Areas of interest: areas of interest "Beijing Private Enterprise Headquarters Base"
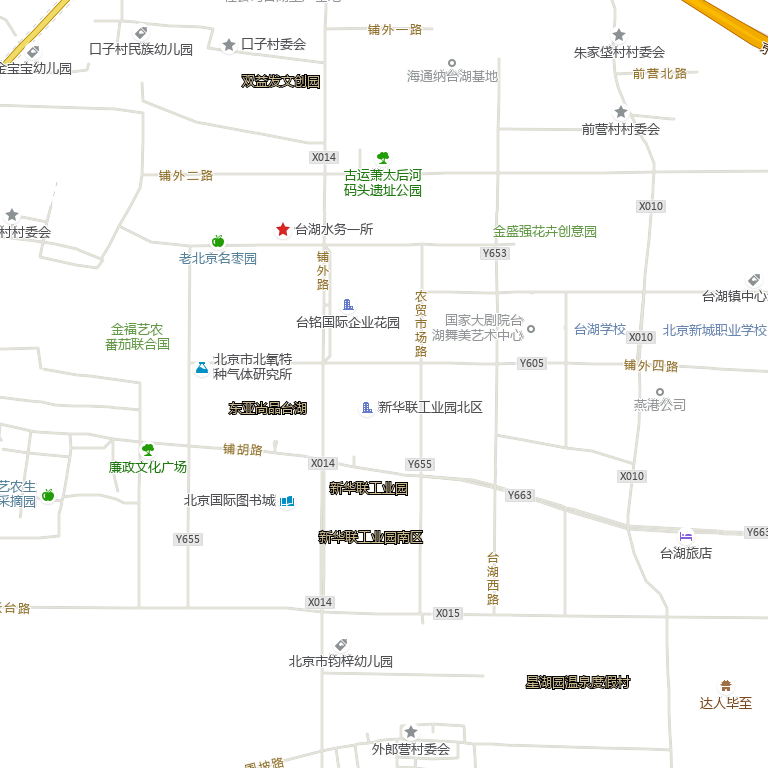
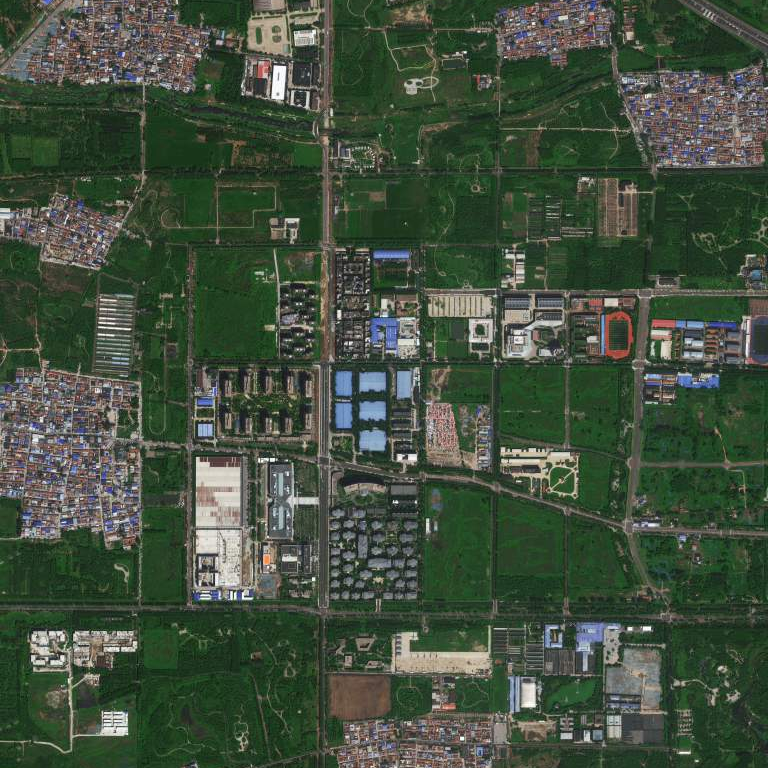